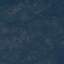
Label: Forest